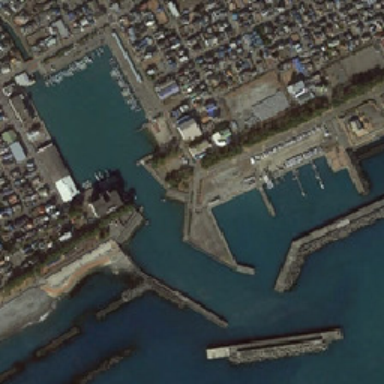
The port is very blue .